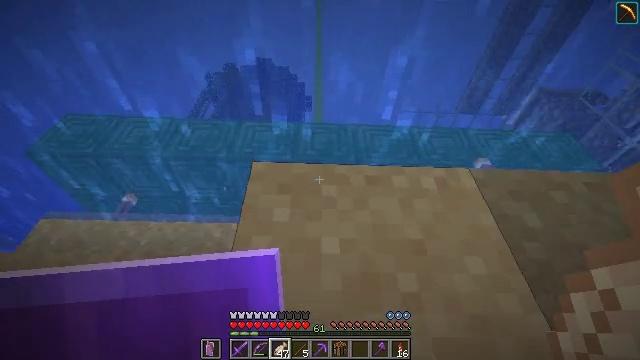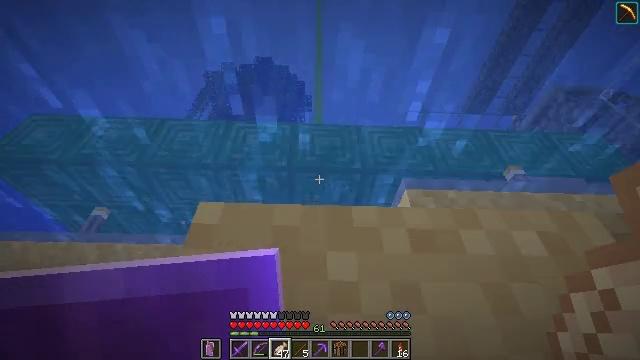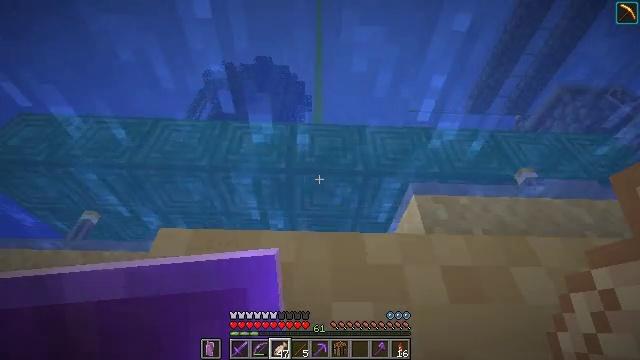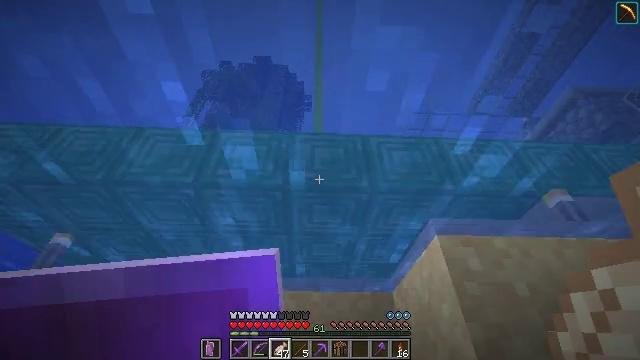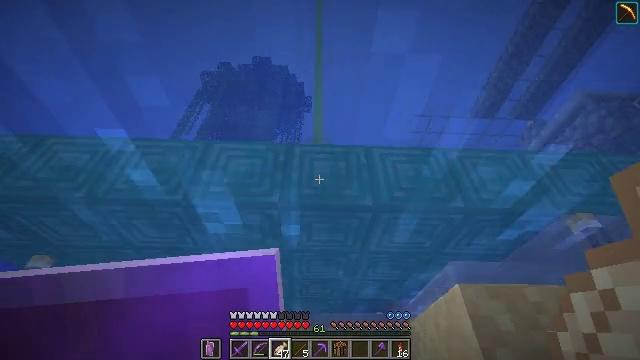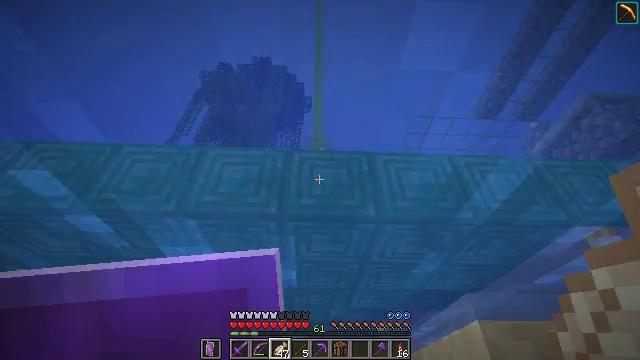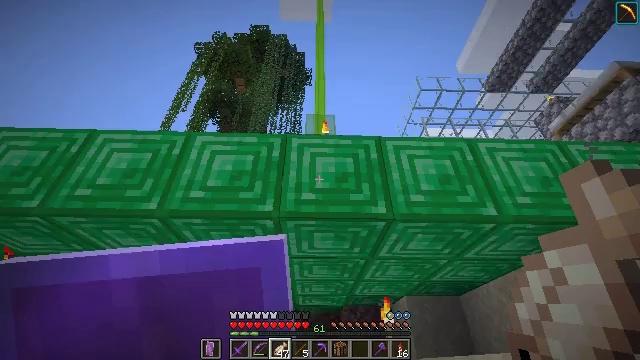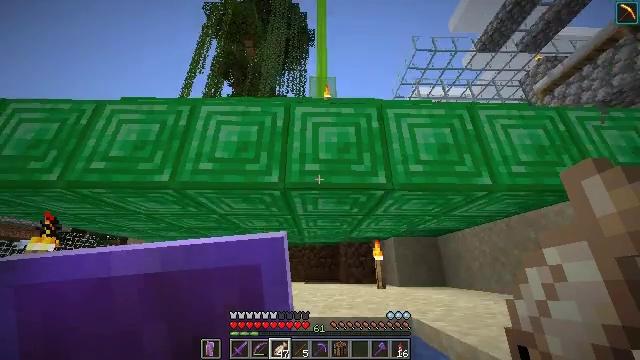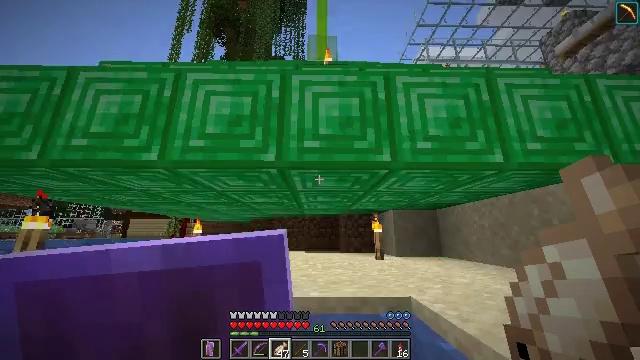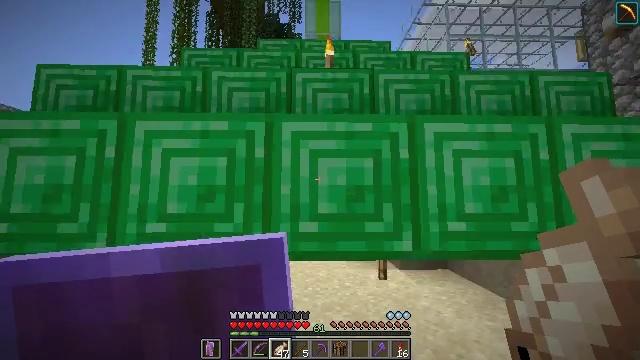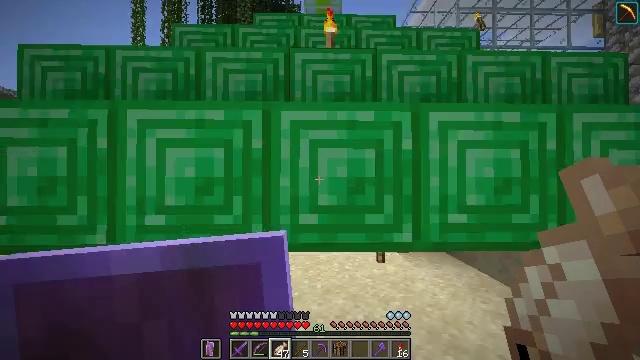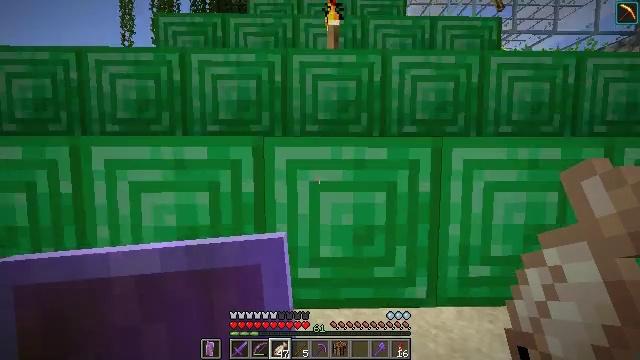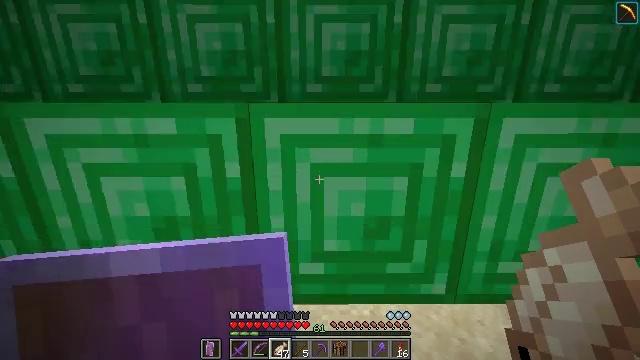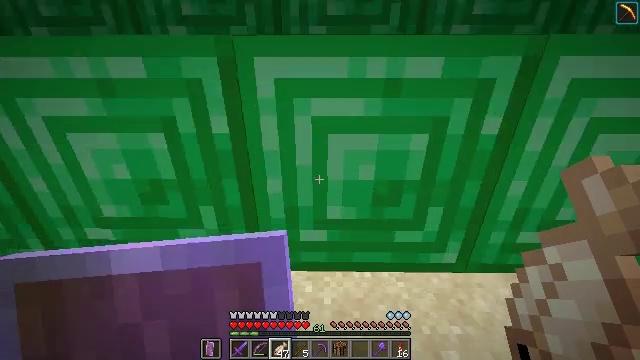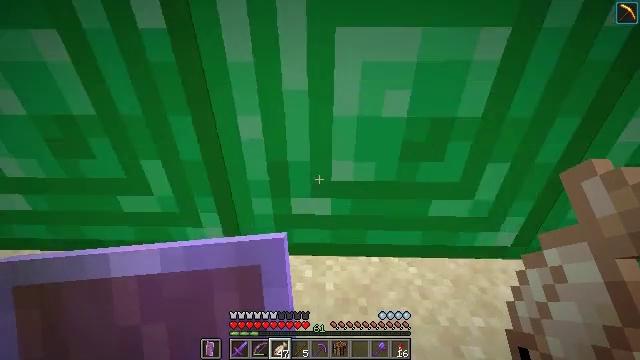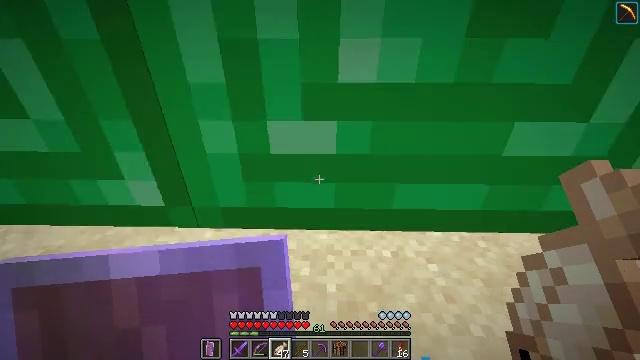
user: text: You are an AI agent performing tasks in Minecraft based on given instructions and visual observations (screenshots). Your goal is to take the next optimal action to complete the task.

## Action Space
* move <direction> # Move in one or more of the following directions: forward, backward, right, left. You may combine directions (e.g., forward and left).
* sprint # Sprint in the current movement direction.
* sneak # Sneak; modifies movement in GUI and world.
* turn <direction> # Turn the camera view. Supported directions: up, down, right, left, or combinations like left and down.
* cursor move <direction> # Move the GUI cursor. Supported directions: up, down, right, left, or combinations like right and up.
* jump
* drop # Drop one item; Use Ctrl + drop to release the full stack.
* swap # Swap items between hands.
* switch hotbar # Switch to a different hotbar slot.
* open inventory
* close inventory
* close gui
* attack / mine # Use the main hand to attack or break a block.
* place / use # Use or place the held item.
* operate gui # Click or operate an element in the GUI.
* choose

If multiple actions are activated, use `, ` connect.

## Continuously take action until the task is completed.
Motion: motion action
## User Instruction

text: Dismantle the stonecutter.
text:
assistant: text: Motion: move forward, sprint, jump
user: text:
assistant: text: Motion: move forward, sprint, jump
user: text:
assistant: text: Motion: move forward, sprint, jump
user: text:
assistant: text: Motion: move forward, sprint, jump
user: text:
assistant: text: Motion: move forward, sprint, jump
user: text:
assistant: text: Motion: move forward, sprint, turn down, jump
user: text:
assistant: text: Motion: move forward, sprint, turn down, jump
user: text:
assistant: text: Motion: move forward, sprint, turn down, jump
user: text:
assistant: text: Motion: move forward, sprint, turn down, jump
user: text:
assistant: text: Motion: move forward, sprint, turn down
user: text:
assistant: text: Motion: move forward, sprint, turn down
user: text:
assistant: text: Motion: move forward, sprint, turn down
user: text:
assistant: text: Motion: move forward, turn down
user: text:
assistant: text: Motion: turn down
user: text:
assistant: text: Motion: no_op
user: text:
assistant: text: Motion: no_op
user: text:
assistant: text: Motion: no_op
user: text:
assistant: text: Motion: no_op
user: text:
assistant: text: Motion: no_op
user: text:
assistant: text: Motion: no_op
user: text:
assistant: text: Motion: no_op
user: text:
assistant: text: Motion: no_op
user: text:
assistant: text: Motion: no_op
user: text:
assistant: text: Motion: turn right
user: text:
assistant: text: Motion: turn right and up
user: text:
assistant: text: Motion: turn right and up
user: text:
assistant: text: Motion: turn right and up
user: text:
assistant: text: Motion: turn right
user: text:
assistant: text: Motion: move forward
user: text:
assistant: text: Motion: move forward